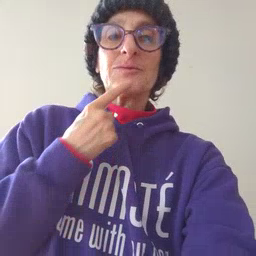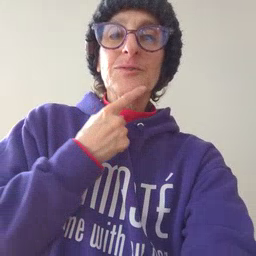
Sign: chin